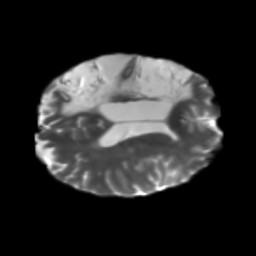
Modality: T2w
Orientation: axial
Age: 49
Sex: male
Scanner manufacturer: siemens
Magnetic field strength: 3 T
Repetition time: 5.25 s
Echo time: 0.08 s